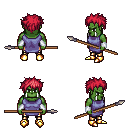
a pixel art fantasy rpg character, male body template, orc, green skin, chain tabard jacket, gold greaves, ruby red bedhead hairstyle, white cloth bracers, gold boots, spear, four views (front, back, left, right), 2x2 character sprite sheet, small pixel art, hard edges, no anti-aliasing